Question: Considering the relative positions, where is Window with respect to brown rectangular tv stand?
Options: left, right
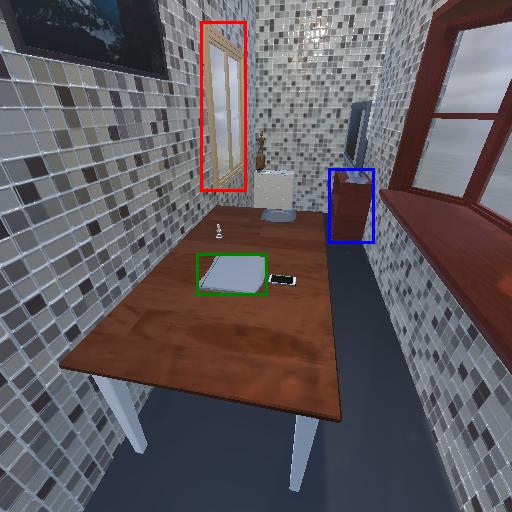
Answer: left